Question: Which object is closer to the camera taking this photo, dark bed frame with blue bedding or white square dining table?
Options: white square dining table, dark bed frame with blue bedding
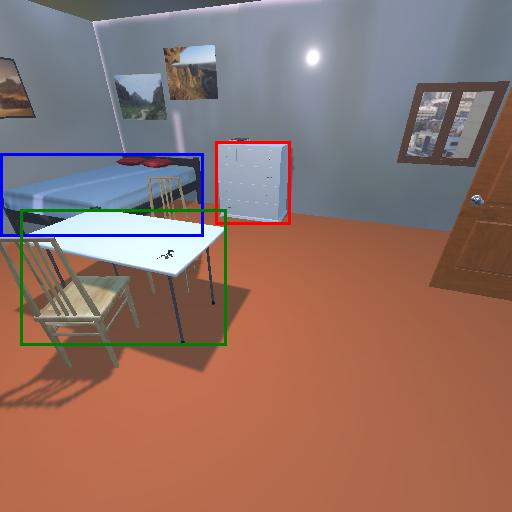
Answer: white square dining table